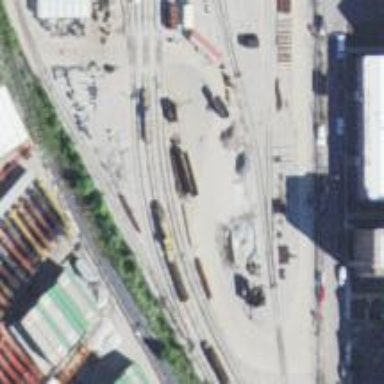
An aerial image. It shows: Electrified rail service yard.